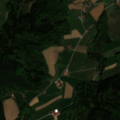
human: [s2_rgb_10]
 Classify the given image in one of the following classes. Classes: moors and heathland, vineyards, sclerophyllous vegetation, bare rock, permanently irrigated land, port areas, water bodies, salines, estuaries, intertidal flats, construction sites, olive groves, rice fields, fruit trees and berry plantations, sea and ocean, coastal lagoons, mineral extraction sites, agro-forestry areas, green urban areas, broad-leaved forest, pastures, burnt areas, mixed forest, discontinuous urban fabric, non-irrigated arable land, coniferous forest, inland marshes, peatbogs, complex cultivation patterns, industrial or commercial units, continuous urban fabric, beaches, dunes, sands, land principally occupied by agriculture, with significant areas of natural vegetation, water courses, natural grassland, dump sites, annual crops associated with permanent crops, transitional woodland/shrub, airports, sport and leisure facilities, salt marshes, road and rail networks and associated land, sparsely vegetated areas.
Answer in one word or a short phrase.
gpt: complex cultivation patterns, mixed forest